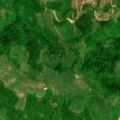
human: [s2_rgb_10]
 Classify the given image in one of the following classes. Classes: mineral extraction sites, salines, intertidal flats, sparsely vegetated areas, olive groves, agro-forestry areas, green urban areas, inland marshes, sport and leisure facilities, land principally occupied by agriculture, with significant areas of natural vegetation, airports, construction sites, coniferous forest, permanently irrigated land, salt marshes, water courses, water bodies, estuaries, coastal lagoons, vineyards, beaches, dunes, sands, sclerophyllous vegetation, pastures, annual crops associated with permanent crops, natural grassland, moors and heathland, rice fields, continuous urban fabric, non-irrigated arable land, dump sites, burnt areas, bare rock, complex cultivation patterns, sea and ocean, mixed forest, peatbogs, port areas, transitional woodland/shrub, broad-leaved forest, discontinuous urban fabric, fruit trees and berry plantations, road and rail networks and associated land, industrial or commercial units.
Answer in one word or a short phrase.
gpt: complex cultivation patterns, land principally occupied by agriculture, with significant areas of natural vegetation, broad-leaved forest